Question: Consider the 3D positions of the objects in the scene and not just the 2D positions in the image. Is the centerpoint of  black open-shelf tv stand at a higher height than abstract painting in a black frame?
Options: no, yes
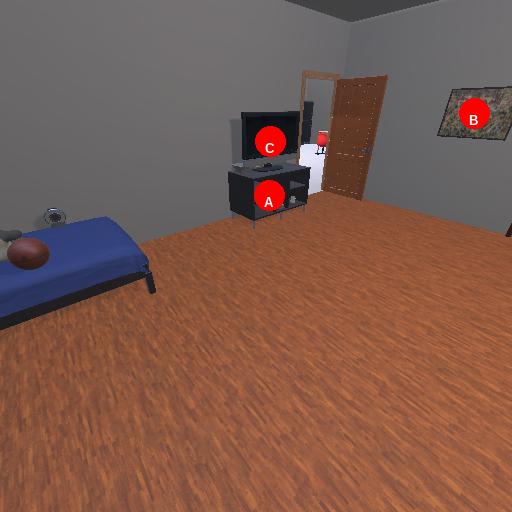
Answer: no